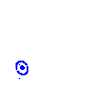
Particle: kaon